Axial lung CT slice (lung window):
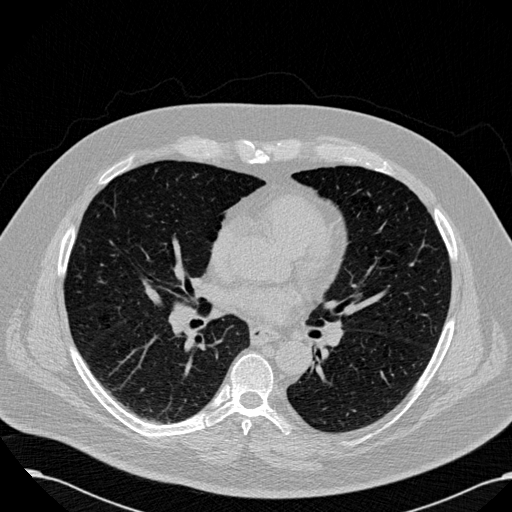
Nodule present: no